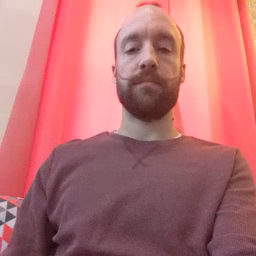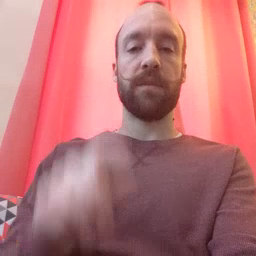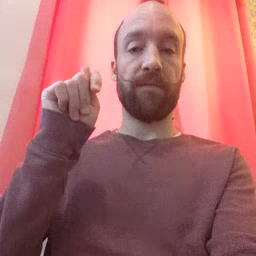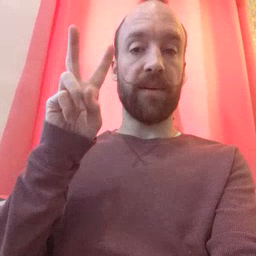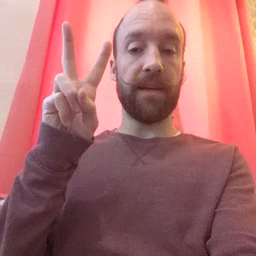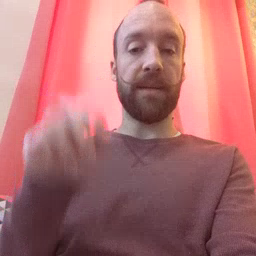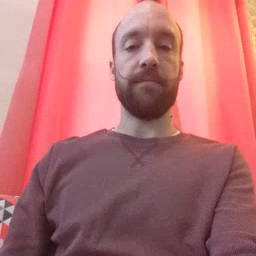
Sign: TV